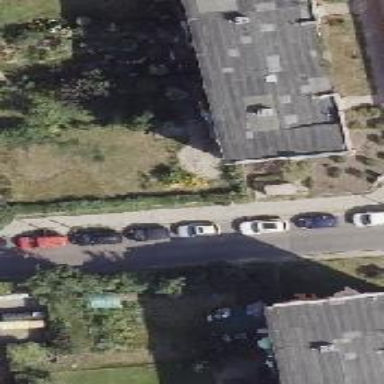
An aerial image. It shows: Residential garden.